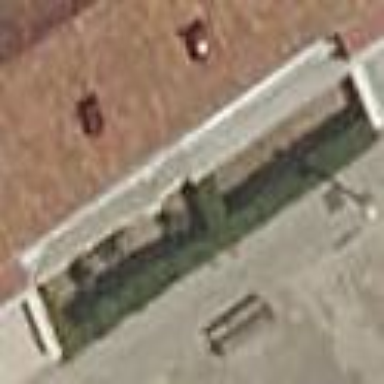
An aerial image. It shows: Garden with kerb barrier.